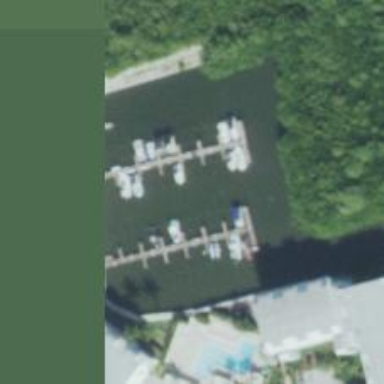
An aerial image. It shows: Marina on leisure land.